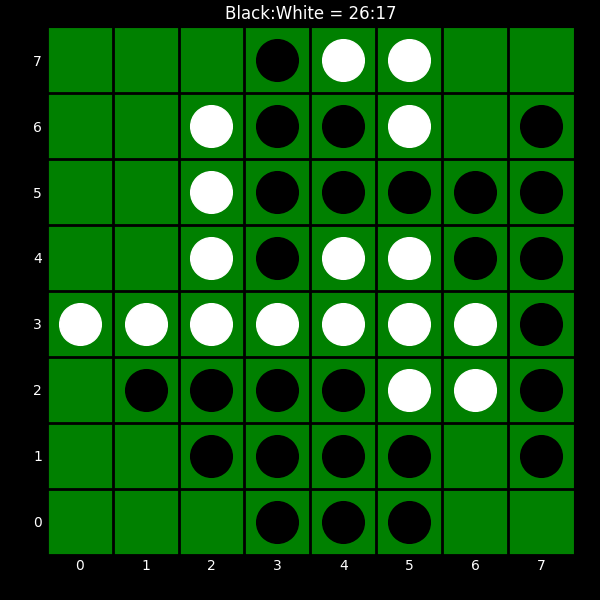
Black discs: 26
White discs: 17